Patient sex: M
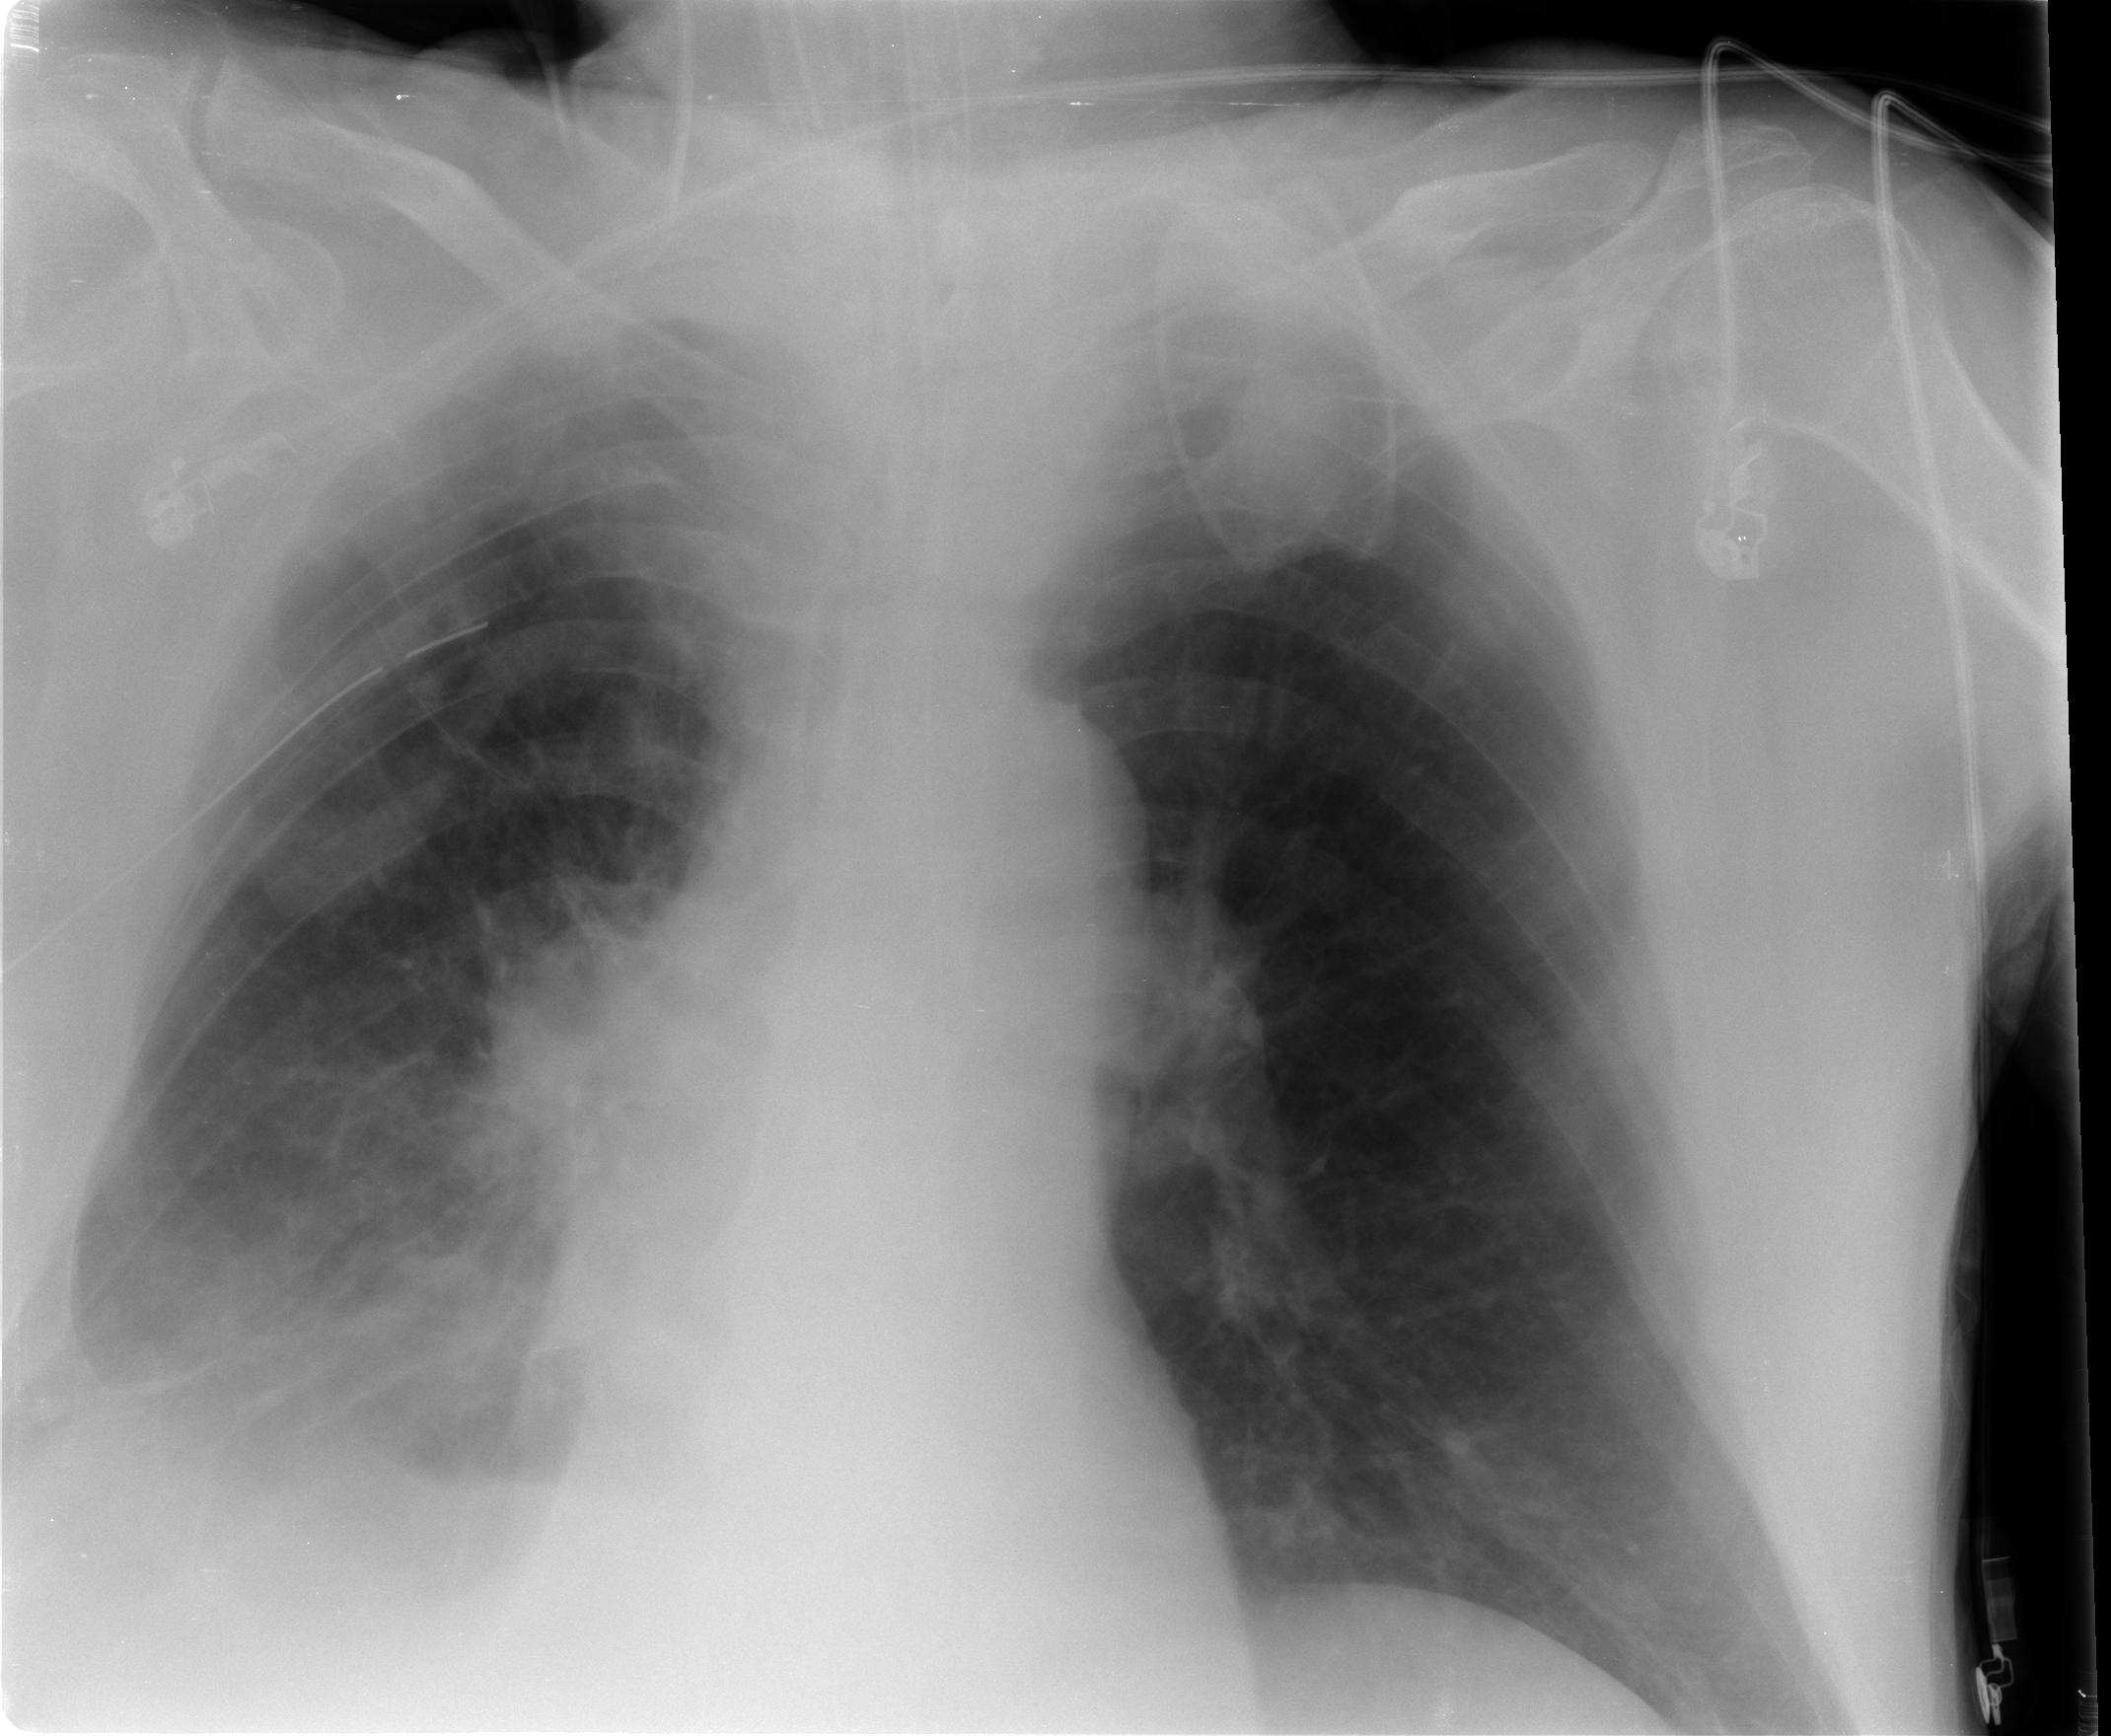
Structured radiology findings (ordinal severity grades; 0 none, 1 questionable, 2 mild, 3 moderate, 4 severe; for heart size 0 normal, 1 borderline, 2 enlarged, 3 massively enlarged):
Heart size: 0
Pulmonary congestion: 0
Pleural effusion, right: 2
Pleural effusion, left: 0
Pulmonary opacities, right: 1
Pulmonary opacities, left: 0
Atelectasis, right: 3
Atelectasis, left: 0